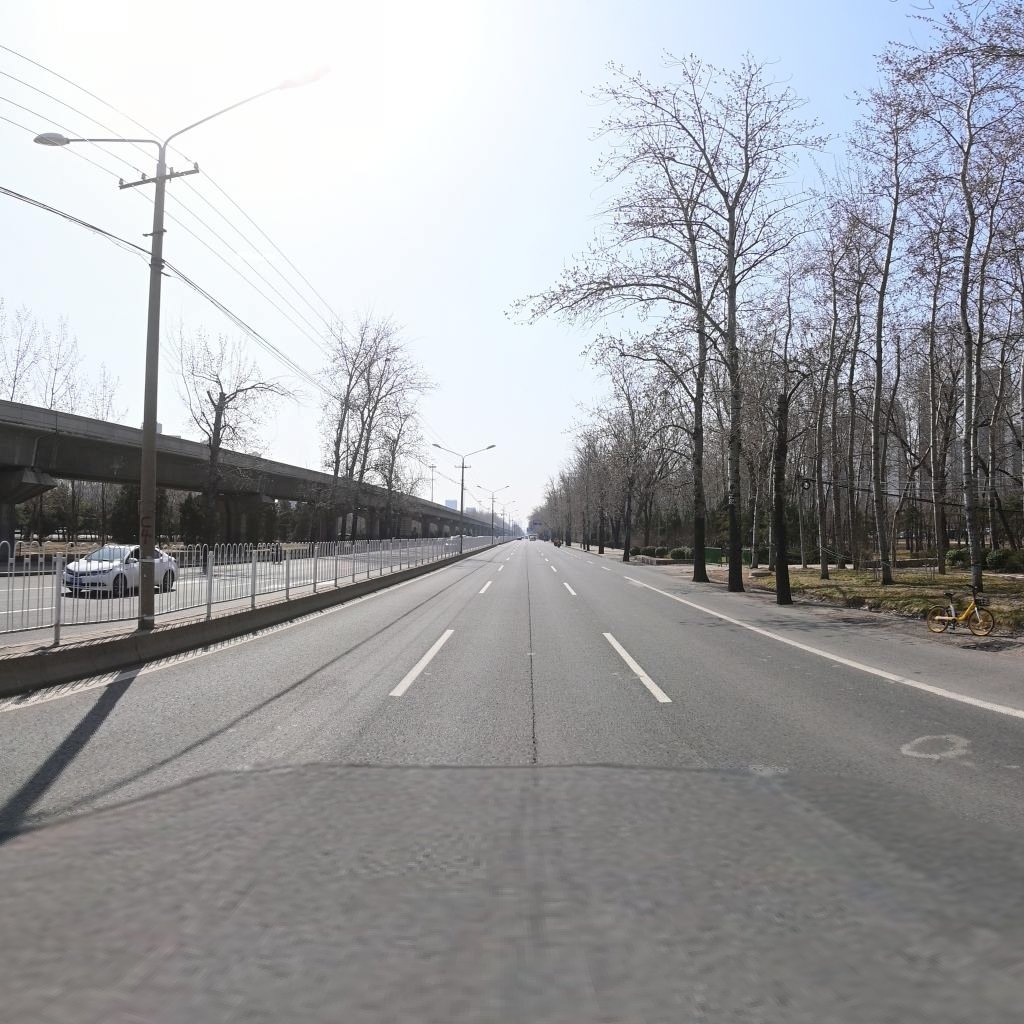
Region: Chaoyang
Road damage annotations: longitudinal crack